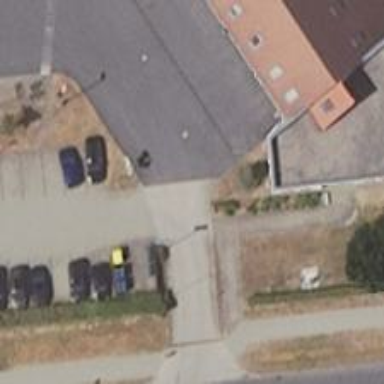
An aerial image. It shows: Parking aisle designated as service road.